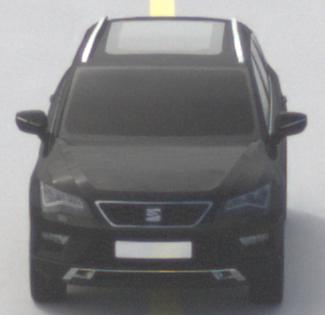
Make: SEAT
Model: Ateca 1.0 TSI Ecomotive
Detailed model: Ateca (5FP)
Model produced from: 2016/08
Model produced until: 2018/08
Doors: 5
Color: black
Road condition: dry road
Daytime: midday
Contrast: medium contrast